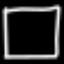
Label: square